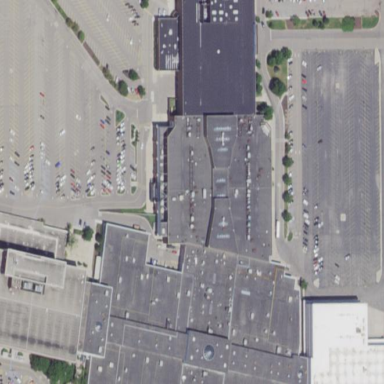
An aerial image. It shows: Retail building that serves as mall.